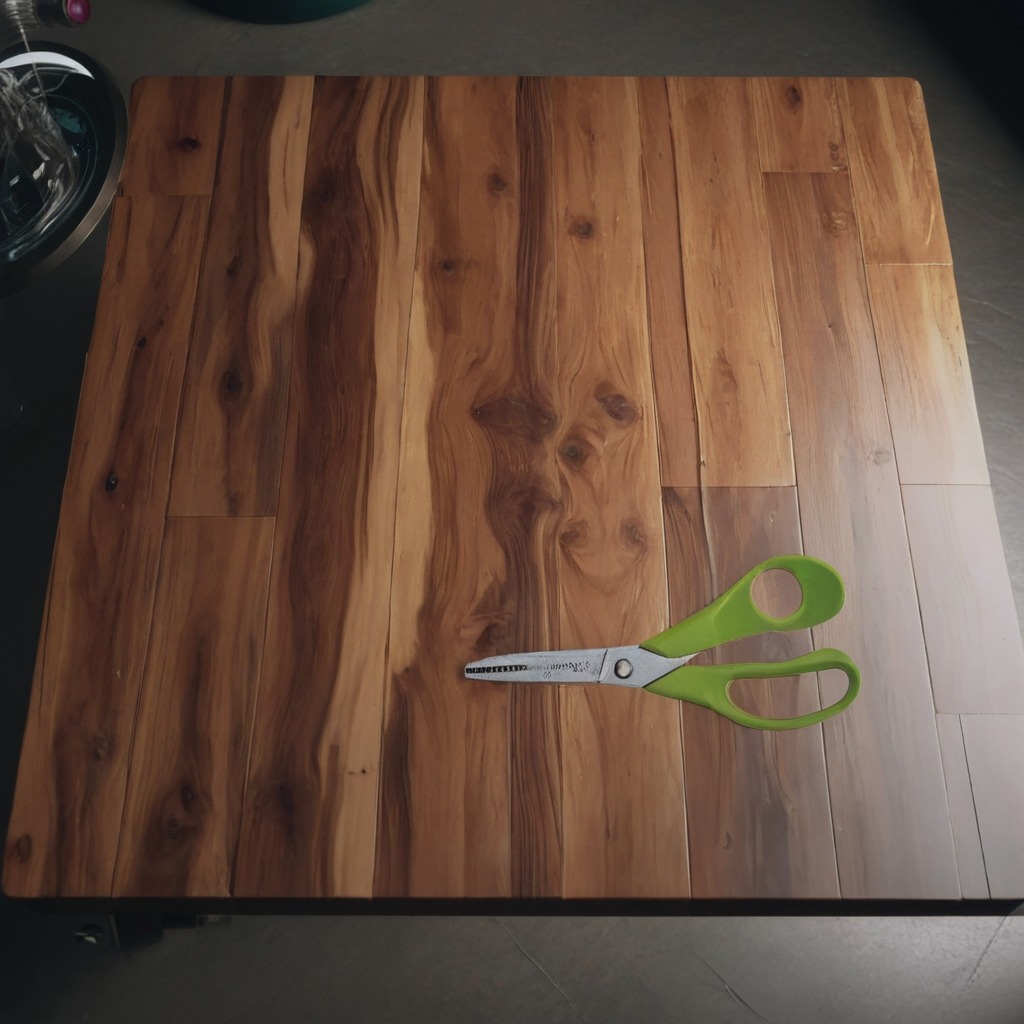
A scissor is lying on an oil-spilled wooden table in a vintage motorcycle garage.